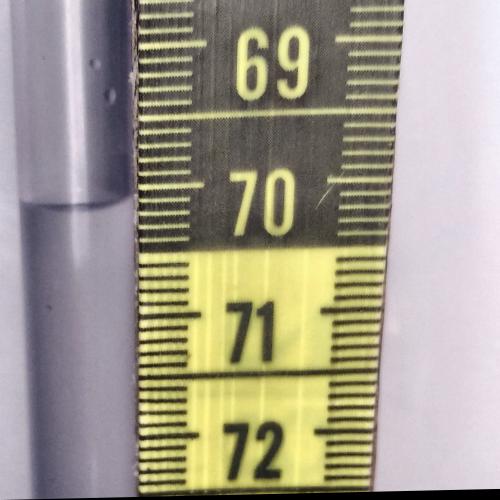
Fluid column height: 70.1 cm